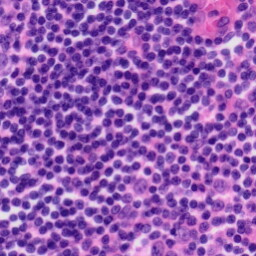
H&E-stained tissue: Tonsil